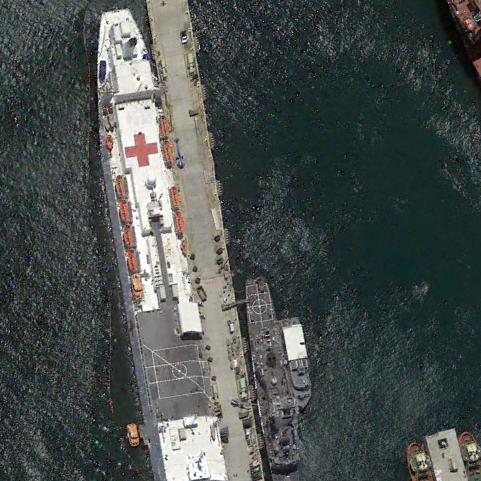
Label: Medical_ship